Field crop: maize
Growth stage: 1
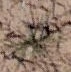
Species: salsola